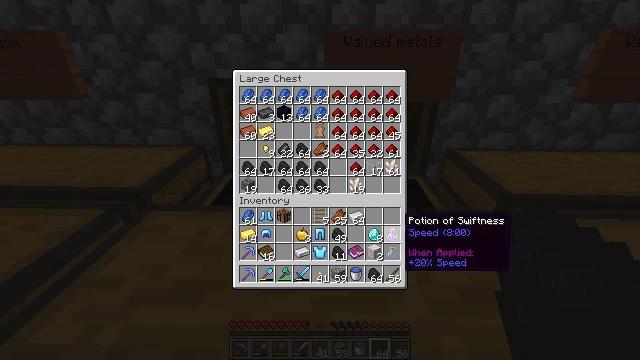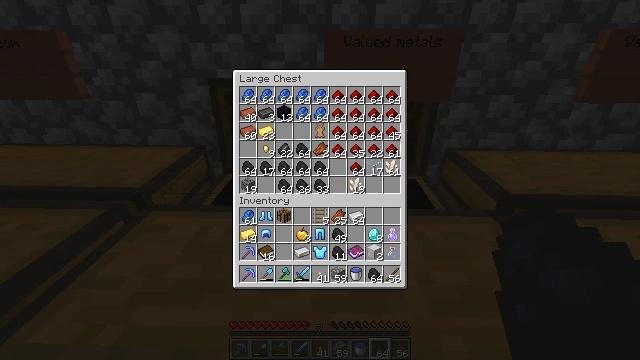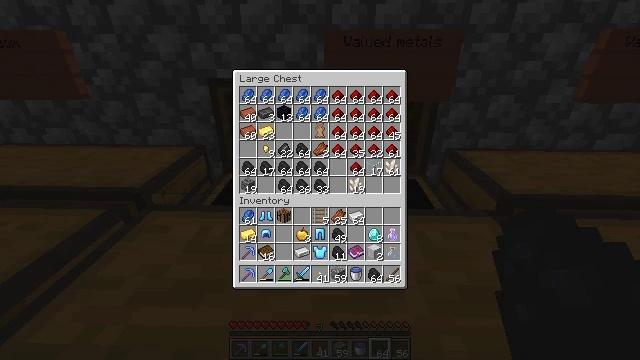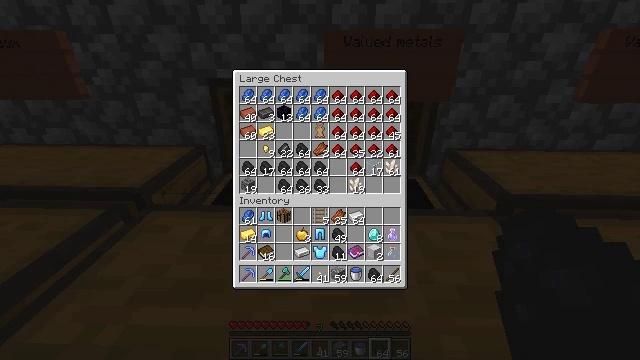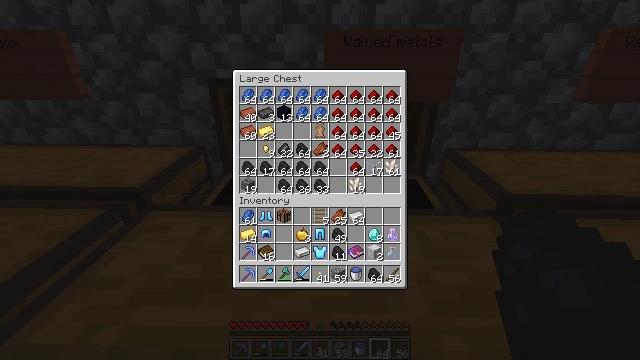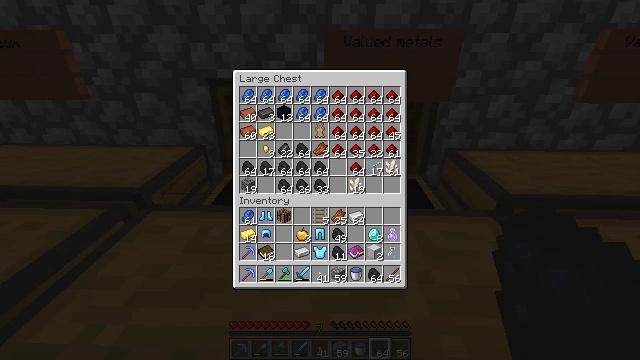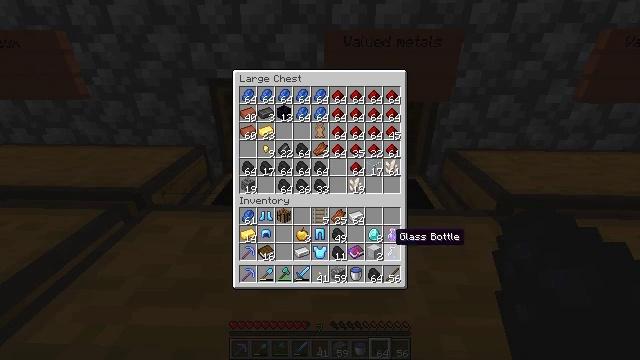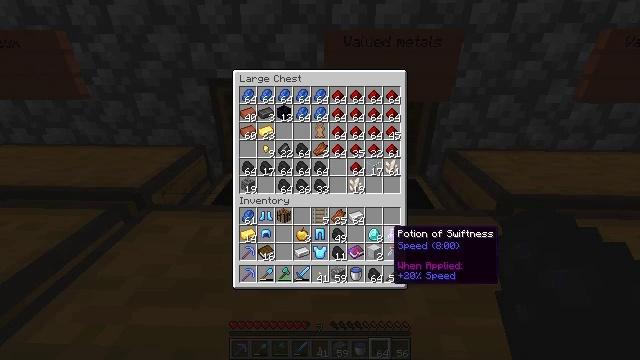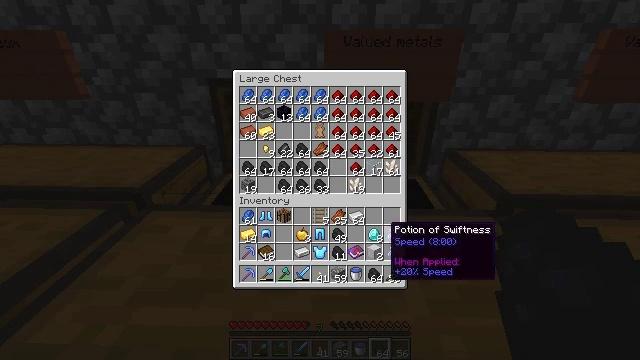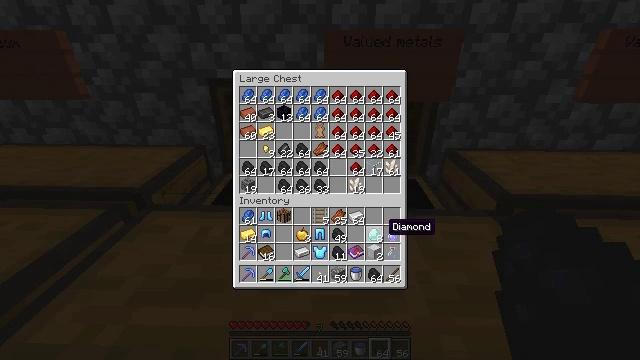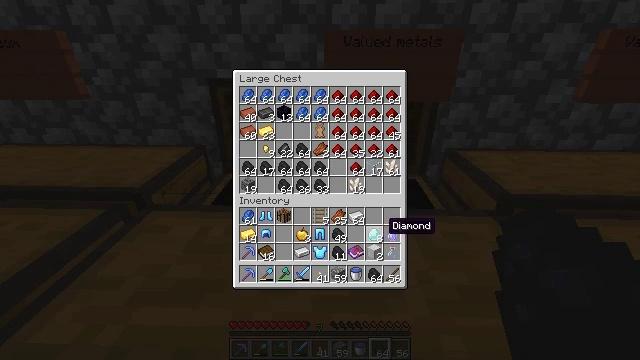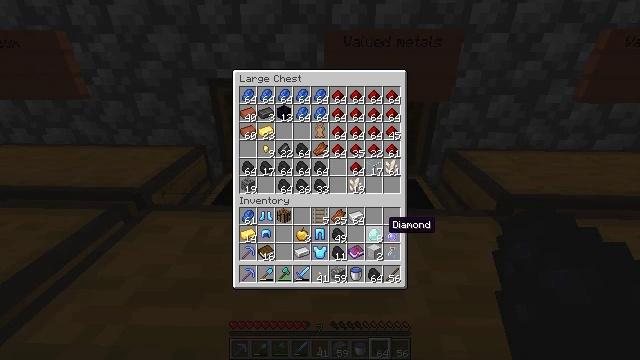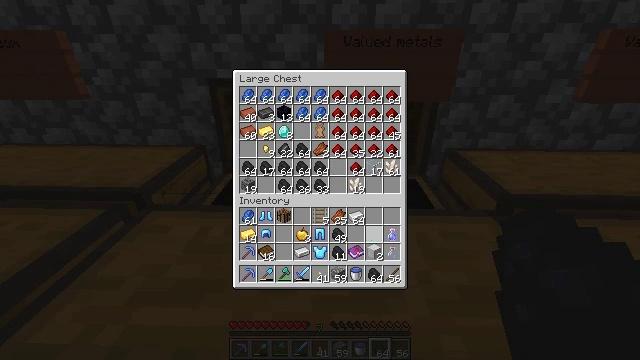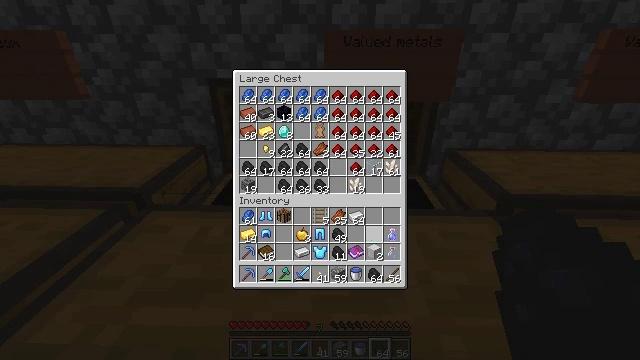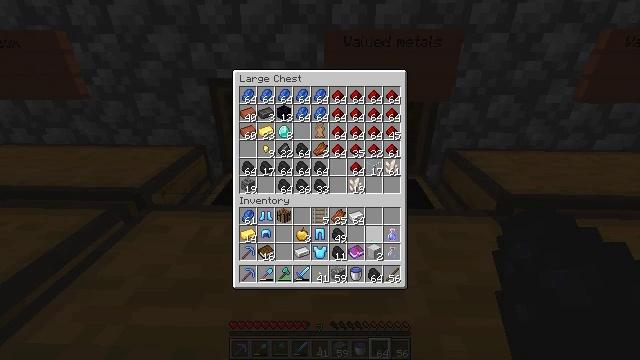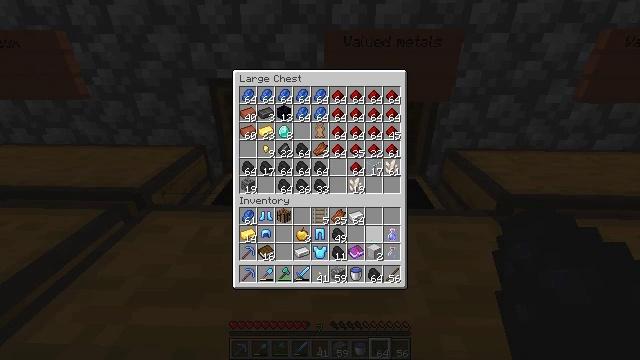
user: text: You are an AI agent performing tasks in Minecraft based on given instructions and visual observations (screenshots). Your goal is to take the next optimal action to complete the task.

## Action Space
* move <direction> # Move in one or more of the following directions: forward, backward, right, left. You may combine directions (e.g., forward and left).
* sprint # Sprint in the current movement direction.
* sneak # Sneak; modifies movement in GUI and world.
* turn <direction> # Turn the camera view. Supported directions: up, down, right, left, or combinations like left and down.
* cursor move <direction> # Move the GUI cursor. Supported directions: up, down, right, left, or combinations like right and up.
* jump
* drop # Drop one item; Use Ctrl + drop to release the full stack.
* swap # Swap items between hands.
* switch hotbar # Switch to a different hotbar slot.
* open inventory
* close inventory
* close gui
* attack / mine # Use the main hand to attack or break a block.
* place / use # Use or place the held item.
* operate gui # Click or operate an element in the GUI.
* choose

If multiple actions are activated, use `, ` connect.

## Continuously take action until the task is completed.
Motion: motion action
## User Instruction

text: Use crafting table to craft a fermented spider eye.
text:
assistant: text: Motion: cursor move right and down
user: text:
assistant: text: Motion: cursor move down
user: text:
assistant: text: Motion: no_op
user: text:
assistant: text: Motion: no_op
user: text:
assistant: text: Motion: no_op
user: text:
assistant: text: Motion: sneak, cursor move left and up
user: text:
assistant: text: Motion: sneak
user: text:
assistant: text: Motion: sneak
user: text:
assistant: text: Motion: sneak
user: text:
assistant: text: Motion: sneak
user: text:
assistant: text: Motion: sneak
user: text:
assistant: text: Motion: sneak, choose
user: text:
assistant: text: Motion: sneak, choose
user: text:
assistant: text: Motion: sneak, choose
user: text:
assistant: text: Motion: sneak, choose
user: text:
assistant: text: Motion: sneak
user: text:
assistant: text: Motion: sneak
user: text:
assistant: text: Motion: sneak
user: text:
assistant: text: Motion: sneak
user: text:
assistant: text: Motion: no_op
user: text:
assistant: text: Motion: no_op
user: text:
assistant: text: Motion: turn right
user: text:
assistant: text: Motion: turn right
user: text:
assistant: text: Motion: turn right
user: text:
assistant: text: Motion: turn right and down
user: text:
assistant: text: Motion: move right, turn right
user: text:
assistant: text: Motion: move right, turn right
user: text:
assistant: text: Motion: move forward and move right, turn right and down
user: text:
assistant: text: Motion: move forward and move right, turn left and down
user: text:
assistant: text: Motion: move forward and move right